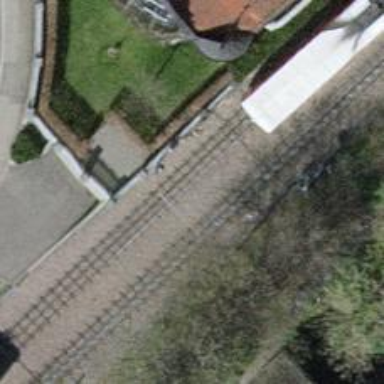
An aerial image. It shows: Railway service station.